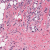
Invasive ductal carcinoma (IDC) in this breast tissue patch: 1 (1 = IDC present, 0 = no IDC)